Question: I have a dataset containing purchases made by different households across different retailers. For eg
<URL>
Using 'dput()'
'''
structure(list(household_code = c(76, 76, 76, 76, 76, 76, 76,
76, 76, 76, 76, 76, 76, 76, 76, 76, 76, 76, 76, 76, 76, 76, 126,
126, 126, 126, 126, 126, 126, 126, 126), trip_code_uc = c(1032497498L,
1025776063L, 1029419047L, 1030418100L, 1029502602L, 1034153056L,
1027035051L, 1027533991L, 1033515804L, 1032998207L, 1032066227L,
1028192785L, 1033419039L, 1028730296L, 1027388499L, 1030652869L,
1025638394L, 1034032718L, 1034032718L, 1025678520L, 1029490031L,
1029898838L, 1028024134L, 1030324171L, 1031983761L, 1031983761L,
1033767148L, 1023953965L, 1030954113L, 1030954113L, 1027392968L
), purchase_date = structure(c(1L, 2L, 23L, 50L, 52L, 74L, 77L,
94L, 148L, 158L, 176L, 179L, 196L, 211L, 224L, 246L, 271L, 286L,
286L, 309L, 329L, 346L, 2L, 9L, 46L, 46L, 50L, 58L, 66L, 66L,
68L), .Label = c("2012-01-01", "2012-01-02", "2012-01-03", "2012-01-04",
"2012-01-05", "2012-01-06", "2012-01-07", "2012-01-08", "2012-01-09",
"2012-01-10", "2012-01-11", "2012-01-12", "2012-01-13", "2012-01-14",
"2012-01-15", "2012-01-16", "2012-01-17", "2012-01-18", "2012-01-19",
"2012-01-20", "2012-01-21", "2012-01-22", "2012-01-23", "2012-01-24",
"2012-01-25", "2012-01-26", "2012-01-27", "2012-01-28", "2012-01-29",
"2012-01-30", "2012-01-31", "2012-02-01", "2012-02-02", "2012-02-03",
"2012-02-04", "2012-02-05", "2012-02-06", "2012-02-07", "2012-02-08",
"2012-02-09", "2012-02-10", "2012-02-11", "2012-02-12", "2012-02-13",
"2012-02-14", "2012-02-15", "2012-02-16", "2012-02-17", "2012-02-18",
"2012-02-19", "2012-02-20", "2012-02-21", "2012-02-22", "2012-02-23",
"2012-02-24", "2012-02-25", "2012-02-26", "2012-02-27", "2012-02-28",
"2012-02-29", "2012-03-01", "2012-03-02", "2012-03-03", "2012-03-04",
"2012-03-05", "2012-03-06", "2012-03-07", "2012-03-08", "2012-03-09",
"2012-03-10", "2012-03-11", "2012-03-12", "2012-03-13", "2012-03-14",
"2012-03-15", "2012-03-16", "2012-03-17", "2012-03-18", "2012-03-19",
"2012-03-20", "2012-03-21", "2012-03-22", "2012-03-23", "2012-03-24",
"2012-03-25", "2012-03-26", "2012-03-27", "2012-03-28", "2012-03-29",
"2012-03-30", "2012-03-31", "2012-04-01", "2012-04-02", "2012-04-03",
"2012-04-04", "2012-04-05", "2012-04-06", "2012-04-07", "2012-04-08",
"2012-04-09", "2012-04-10", "2012-04-11", "2012-04-12", "2012-04-13",
"2012-04-14", "2012-04-15", "2012-04-16", "2012-04-17", "2012-04-18",
"2012-04-19", "2012-04-20", "2012-04-21", "2012-04-22", "2012-04-23",
"2012-04-24", "2012-04-25", "2012-04-26", "2012-04-27", "2012-04-28",
"2012-04-29", "2012-04-30", "2012-05-01", "2012-05-02", "2012-05-03",
"2012-05-04", "2012-05-05", "2012-05-06", "2012-05-07", "2012-05-08",
"2012-05-09", "2012-05-10", "2012-05-11", "2012-05-12", "2012-05-13",
"2012-05-14", "2012-05-15", "2012-05-16", "2012-05-17", "2012-05-18",
"2012-05-19", "2012-05-20", "2012-05-21", "2012-05-22", "2012-05-23",
"2012-05-24", "2012-05-25", "2012-05-26", "2012-05-27", "2012-05-28",
"2012-05-29", "2012-05-30", "2012-05-31", "2012-06-01", "2012-06-02",
"2012-06-03", "2012-06-04", "2012-06-05", "2012-06-06", "2012-06-07",
"2012-06-08", "2012-06-09", "2012-06-10", "2012-06-11", "2012-06-12",
"2012-06-13", "2012-06-14", "2012-06-15", "2012-06-16", "2012-06-17",
"2012-06-18", "2012-06-19", "2012-06-20", "2012-06-21", "2012-06-22",
"2012-06-23", "2012-06-24", "2012-06-25", "2012-06-26", "2012-06-27",
"2012-06-28", "2012-06-29", "2012-06-30", "2012-07-01", "2012-07-02",
"2012-07-03", "2012-07-04", "2012-07-05", "2012-07-06", "2012-07-07",
"2012-07-08", "2012-07-09", "2012-07-10", "2012-07-11", "2012-07-12",
"2012-07-13", "2012-07-14", "2012-07-15", "2012-07-16", "2012-07-17",
"2012-07-18", "2012-07-19", "2012-07-20", "2012-07-21", "2012-07-22",
"2012-07-23", "2012-07-24", "2012-07-25", "2012-07-26", "2012-07-27",
"2012-07-28", "2012-07-29", "2012-07-30", "2012-07-31", "2012-08-01",
"2012-08-02", "2012-08-03", "2012-08-04", "2012-08-05", "2012-08-06",
"2012-08-07", "2012-08-08", "2012-08-09", "2012-08-10", "2012-08-11",
"2012-08-12", "2012-08-13", "2012-08-14", "2012-08-15", "2012-08-16",
"2012-08-17", "2012-08-18", "2012-08-19", "2012-08-20", "2012-08-21",
"2012-08-22", "2012-08-23", "2012-08-24", "2012-08-25", "2012-08-26",
"2012-08-27", "2012-08-28", "2012-08-29", "2012-08-30", "2012-08-31",
"2012-09-01", "2012-09-02", "2012-09-03", "2012-09-04", "2012-09-05",
"2012-09-06", "2012-09-07", "2012-09-08", "2012-09-09", "2012-09-10",
"2012-09-11", "2012-09-12", "2012-09-13", "2012-09-14", "2012-09-15",
"2012-09-16", "2012-09-17", "2012-09-18", "2012-09-19", "2012-09-20",
"2012-09-21", "2012-09-22", "2012-09-23", "2012-09-24", "2012-09-25",
"2012-09-26", "2012-09-27", "2012-09-28", "2012-09-29", "2012-09-30",
"2012-10-01", "2012-10-02", "2012-10-03", "2012-10-04", "2012-10-05",
"2012-10-06", "2012-10-07", "2012-10-08", "2012-10-09", "2012-10-10",
"2012-10-11", "2012-10-12", "2012-10-13", "2012-10-14", "2012-10-15",
"2012-10-16", "2012-10-17", "2012-10-18", "2012-10-19", "2012-10-20",
"2012-10-21", "2012-10-22", "2012-10-23", "2012-10-24", "2012-10-25",
"2012-10-26", "2012-10-27", "2012-10-28", "2012-10-29", "2012-10-30",
"2012-10-31", "2012-11-01", "2012-11-02", "2012-11-03", "2012-11-04",
"2012-11-05", "2012-11-06", "2012-11-07", "2012-11-08", "2012-11-09",
"2012-11-10", "2012-11-11", "2012-11-12", "2012-11-13", "2012-11-14",
"2012-11-15", "2012-11-16", "2012-11-17", "2012-11-18", "2012-11-19",
"2012-11-20", "2012-11-21", "2012-11-22", "2012-11-23", "2012-11-24",
"2012-11-25", "2012-11-26", "2012-11-27", "2012-11-28", "2012-11-29",
"2012-11-30", "2012-12-01", "2012-12-02", "2012-12-03", "2012-12-04",
"2012-12-05", "2012-12-06", "2012-12-07", "2012-12-08", "2012-12-09",
"2012-12-10", "2012-12-11", "2012-12-12", "2012-12-13", "2012-12-14",
"2012-12-15", "2012-12-16", "2012-12-17", "2012-12-18", "2012-12-19",
"2012-12-20", "2012-12-21", "2012-12-22", "2012-12-23", "2012-12-24",
"2012-12-25", "2012-12-26", "2012-12-27", "2012-12-28", "2012-12-29"
), class = "factor"), retailer_code = c(11024, 11024, 11024,
11024, 11024, 11024, 11024, 11024, 11024, 11024, 11024, 11024,
11024, 11024, 11024, 11024, 2353, 11024, 11024, 2353, 11024,
11024, 63882, 650, 89960, 89960, 650, 89960, 89960, 89960, 650
), Overall_Brand = structure(c(19L, 74L, 19L, 48L, 19L, 48L,
19L, 19L, 19L, 48L, 48L, 31L, 46L, 31L, 31L, 48L, 74L, 31L, 74L,
19L, 31L, 19L, 48L, 48L, 31L, 31L, 48L, 31L, 31L, 48L, 48L), .Label = c("ABUNDANCE",
"ALPEN", "AMERICAN BREAKFAST ", "ANNIE'S HOMEGROWN", "ARWHD MLS",
"BARBARA'S", "BEAR NAKED", "BEAR RIVER", "BOB'S RED MILL", "BOKOMO COUNTRY",
"BREAKFAST CHOICE", "BREAKFAST ZONE", "BROOKFARM MACADAMIA ",
"BRUGGEN", "BUCKEYE HEROES", "CADIA", "CASCADIAN FARM ", "CHOCOLATE SPOONERS",
"CTL BR", "DORSET", "ENJOY LIFE PERKY'S CRUNCHY FLX", "EREWHON",
"F-FACTOR", "FAMILIA", "FIELD DAY", "FINAX", "FLEURY FLAKES MARC ANDRE",
"FOOD FOR LIFE EZEKIEL 50", "FORRELLI ", "GEFEN KING", "GENERAL MILLS",
"GERONIMO PEYTON HILLIS REDZONE", "GLUCERNA", "GLUTINO", "GOLDEN FOODS",
"GRANVITA PUFFY'S", "GREENBRIER INT INC-NBL CRN FLK", "HEALTH VALLEY",
"HODGSON MILL", "HOME FAVORITE", "HOSTESS TOASTED OATS", "HSP",
"ISABEL'S WAY ", "JASPER", "JUSTIN VERLANDER'S FASTBLL FLK",
"KASHI", "KAY'S NATURALS BETTER BALANCE", "Kellogg", "KIND",
"KOZY SHACK READY GRAINS", "KRETSCHMER", "LADY LIBERTY", "LIEBER'S",
"LIVING INTENTIONS SPRFD CRL", "LOVE GROWN FOODS", "MAIZORO",
"MANISCHEWITZ", "MILL SELECT ", "MOTHER'S", "MULTIGRAIN SPNRS",
"NASH BROTHERS", "NATURE'S PATH", "NESTLE", "NEW ENGLAND NATURALS",
"NEWMAN'S OWN SWEET ENGH WHT PF", "NUTRISYSTEM NOURISH", "NUTRITIOUS LIVING",
"PAMPA ", "PASKESZ CHOCO RIOS", "PBLC LB BR-NBL HY NT TSD OT DM",
"PEACE", "POST", "PROTEIN PLUS CORN FLAKE", "QUAKER", "RALSTON",
"RLSTN", "SALLY'S ", "SCRUMPTIOUS SPELNDID CRLS CBB", "SEITENBACHER MUESLI",
"SIMPLY FIBER", "SKINNER'S RAISIN BRAN", "SORIANA WHOLE BRAN",
"STREIT'S FRUIT & NUT MUESLI", "SUNBELT", "SWAD", "T. ABRAHAM'S",
"TAANUG CORN FLAKES", "TASTY", "TEMMY'S", "THE", "THREE SISTERS",
"TIKISS SWEETENED PUFFD WHL WHT", "TRU ROOTS", "VOTTO'S", "WEETABIX",
"WHOLESOME GOODNESS", "WILD ROOTS ANCIENT ORIGINS", "WONDER CORN FLAKES",
"YOG ACTIVE"), class = "factor")), row.names = c(90609L, 222436L,
90606L, 688592L, 90607L, 688593L, 90605L, 90604L, 90608L, 668330L,
321377L, 567447L, 945385L, 567445L, 567443L, 892854L, 583186L,
567446L, 583185L, 168138L, 567444L, 60086L, 698120L, 698127L,
3933L, 809409L, 698129L, 15286L, 15284L, 698116L, 319455L), class = "data.frame")
'''
I have a separate variable for Household, trip ID for a particular purchase instance, retailer, and Brand they purchased. One household may purchase more than 1 brand in 1 trip. I wanted to calculate the repeat purchases in 2 consecutive trips. For example, if a household purchase General Mills and Kellogg both in trip 1 and only General mill in 2nd trip, for general mills, it will be a repeat.
Example output:

Now, it is easy when I have only 1 purchase per trip. I do it by the following code using 'rle()'
'''
e1 = transform(e1, brand_last_dum = ave(as.character(Brand), rleid(Household, Brand), FUN = seq_along))
'''
However, when there is more than 1 purchase, it doesn't work. Data is arranged by the purchase date and more than 1 purchase of the same brand in a trip maybe considered as a different purchase for calculating repeat in the next row. Please Help
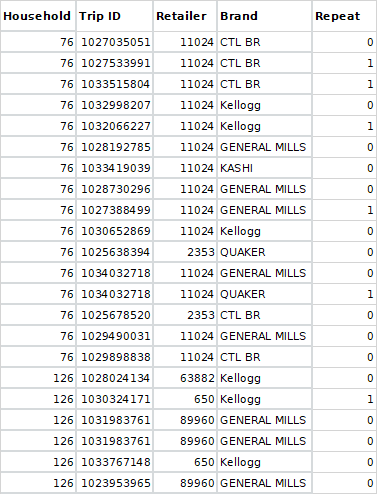
Answer: Adjusted code to count second+ purchases of same brand in same shopping trip as repeat purchases. Given the additional requirement I was able to eliminate one of the joins which had been previously added to treat all purchases of a given brand within a trip consistently.
'''
library(dplyr)
data %>%
arrange(.,household_code,purchase_date,trip_code_uc) %>%
group_by(household_code,purchase_date) %>%
distinct(trip_code_uc) %>%
group_by(household_code) %>%
mutate(trip_seq = seq_along(household_code)) %>%
ungroup() %>%
left_join(data,.) %>%
arrange(household_code,Overall_Brand,trip_seq) %>%
mutate(repeat_purchase = if_else(household_code == lag(household_code) &
Overall_Brand == lag(Overall_Brand) &
(trip_seq == lag(trip_seq) + 1 | trip_seq == lag(trip_seq)),
TRUE,FALSE,missing=FALSE)) %>%
arrange(.,household_code,purchase_date,Overall_Brand) -> result
print(as.data.frame(result[,c(1,3,5,6,7)]))
'''
...and the output:
'''
> print(as.data.frame(result[,c(1,3,5,6,7)]))
household_code purchase_date Overall_Brand trip_seq repeat_purchase
1 76 2012-01-01 CTL BR 1 FALSE
2 76 2012-01-02 QUAKER 2 FALSE
3 76 2012-01-23 CTL BR 3 FALSE
4 76 2012-02-19 Kellogg 4 FALSE
5 76 2012-02-21 CTL BR 5 FALSE
6 76 2012-03-14 Kellogg 6 FALSE
7 76 2012-03-17 CTL BR 7 FALSE
8 76 2012-04-03 CTL BR 8 TRUE
9 76 2012-05-27 CTL BR 9 TRUE
10 76 2012-06-06 Kellogg 10 FALSE
11 76 2012-06-24 Kellogg 11 TRUE
12 76 2012-06-27 GENERAL MILLS 12 FALSE
13 76 2012-07-14 KASHI 13 FALSE
14 76 2012-07-29 GENERAL MILLS 14 FALSE
15 76 2012-08-11 GENERAL MILLS 15 TRUE
16 76 2012-09-02 Kellogg 16 FALSE
17 76 2012-09-27 QUAKER 17 FALSE
18 76 2012-10-12 GENERAL MILLS 18 FALSE
19 76 2012-10-12 QUAKER 18 TRUE
20 76 2012-11-04 CTL BR 19 FALSE
21 76 2012-11-24 GENERAL MILLS 20 FALSE
22 76 2012-12-11 CTL BR 21 FALSE
23 126 2012-01-02 Kellogg 1 FALSE
24 126 2012-01-09 Kellogg 2 TRUE
25 126 2012-02-15 GENERAL MILLS 3 FALSE
26 126 2012-02-15 GENERAL MILLS 3 TRUE
27 126 2012-02-19 Kellogg 4 FALSE
28 126 2012-02-27 GENERAL MILLS 5 FALSE
29 126 2012-03-06 GENERAL MILLS 6 TRUE
30 126 2012-03-06 Kellogg 6 FALSE
31 126 2012-03-08 Kellogg 7 TRUE
>
'''
## Prior version included below to maintain relevance of comments
After receiving the updated data that includes 'purchase_date', we altered our solution to use this information to generate 'trip_seq'. We assume that if there are multiple 'trip_code_uc' values in a single day, the shopping experiences occur in ascending order of 'trip_code_uc'.
We use 'dplyr' to define distinct trip identifiers for each household and assign a trip sequence. We then use the trip sequence to evaluate whether the same brand was purchased in two consecutive shopping trips after merging it with the original data.
'''
library(dplyr)
data %>%
arrange(.,household_code,purchase_date,trip_code_uc) %>%
group_by(household_code,purchase_date) %>%
distinct(trip_code_uc) %>%
group_by(household_code) %>%
mutate(trip_seq = seq_along(household_code)) %>%
ungroup() %>%
left_join(data,.) %>%
group_by(household_code,purchase_date,trip_seq) %>%
distinct(Overall_Brand) %>%
ungroup() %>%
arrange(household_code,Overall_Brand,purchase_date,trip_seq) %>%
mutate(repeat_purchase = if_else(household_code == lag(household_code) &
Overall_Brand == lag(Overall_Brand) &
trip_seq == lag(trip_seq) + 1,
TRUE,FALSE,missing=FALSE)) %>%
left_join(data,.) -> result
result <- arrange(result,household_code,purchase_date,Overall_Brand)
print(as.data.frame(result[,c(1,3,5,6,7)]))
'''
...and the output:
'''
> print(as.data.frame(result[,c(1,3,5,6,7)]))
household_code purchase_date Overall_Brand trip_seq repeat_purchase
1 76 2012-01-01 CTL BR 1 FALSE
2 76 2012-01-02 QUAKER 2 FALSE
3 76 2012-01-23 CTL BR 3 FALSE
4 76 2012-02-19 Kellogg 4 FALSE
5 76 2012-02-21 CTL BR 5 FALSE
6 76 2012-03-14 Kellogg 6 FALSE
7 76 2012-03-17 CTL BR 7 FALSE
8 76 2012-04-03 CTL BR 8 TRUE
9 76 2012-05-27 CTL BR 9 TRUE
10 76 2012-06-06 Kellogg 10 FALSE
11 76 2012-06-24 Kellogg 11 TRUE
12 76 2012-06-27 GENERAL MILLS 12 FALSE
13 76 2012-07-14 KASHI 13 FALSE
14 76 2012-07-29 GENERAL MILLS 14 FALSE
15 76 2012-08-11 GENERAL MILLS 15 TRUE
16 76 2012-09-02 Kellogg 16 FALSE
17 76 2012-09-27 QUAKER 17 FALSE
18 76 2012-10-12 GENERAL MILLS 18 FALSE
19 76 2012-10-12 QUAKER 18 TRUE
20 76 2012-11-04 CTL BR 19 FALSE
21 76 2012-11-24 GENERAL MILLS 20 FALSE
22 76 2012-12-11 CTL BR 21 FALSE
23 126 2012-01-02 Kellogg 1 FALSE
24 126 2012-01-09 Kellogg 2 TRUE
25 126 2012-02-15 GENERAL MILLS 3 FALSE
26 126 2012-02-15 GENERAL MILLS 3 FALSE
27 126 2012-02-19 Kellogg 4 FALSE
28 126 2012-02-27 GENERAL MILLS 5 FALSE
29 126 2012-03-06 GENERAL MILLS 6 TRUE
30 126 2012-03-06 Kellogg 6 FALSE
31 126 2012-03-08 Kellogg 7 TRUE
'''
The sequence number is important because if we simply sort by 'Household', 'Brand' and 'Trip ID', we can't tell whether the next trip number is truly the "next" purchase, as illustrated by Household 126 purchases of the Kellog Brand, where it is purchased on trip sequences 1, 2, 4, 6, and 7. Only purchases on trips 2 and 7 should be counted as repeat purchases in consecutive trips, per the request in the OP.